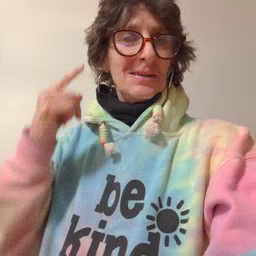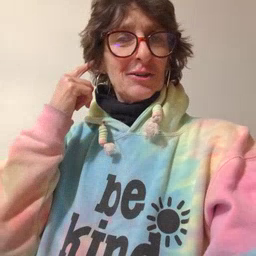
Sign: hear